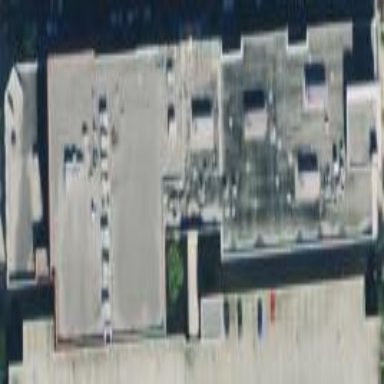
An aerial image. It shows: Office building.